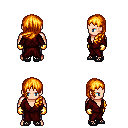
a pixel art fantasy rpg character, male body template, human, light skin, red robe, metal pants, light blonde left-swept hairstyle, gold gloves, ghillies, four views (front, back, left, right), 2x2 character sprite sheet, small pixel art, hard edges, no anti-aliasing